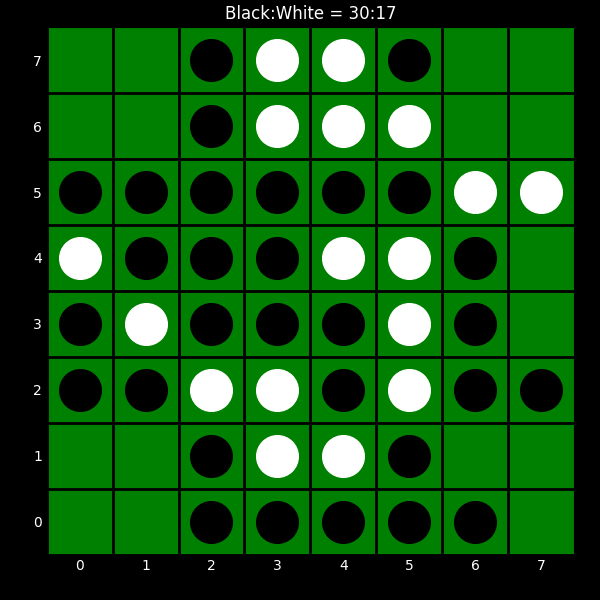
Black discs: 30
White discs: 17